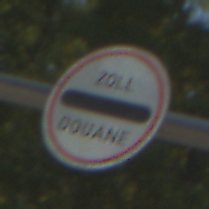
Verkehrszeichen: Zollstelle
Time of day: MorningAfternoon
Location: Outdoor (Suburban)
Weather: Clear
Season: NotSpecified
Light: Natural